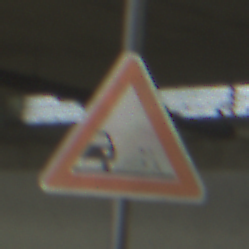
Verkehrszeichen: SplittSchotter
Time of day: NotSpecified
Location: Indoor (Special)
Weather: NotSpecified
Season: NotSpecified
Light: Artificial